A bearing vibration time series has been folded into this square grayscale image, one row per segment of consecutive samples. What is the most likely bearing condition (normal, inner_race, outer_race, ball)?
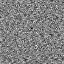
Answer: inner_race